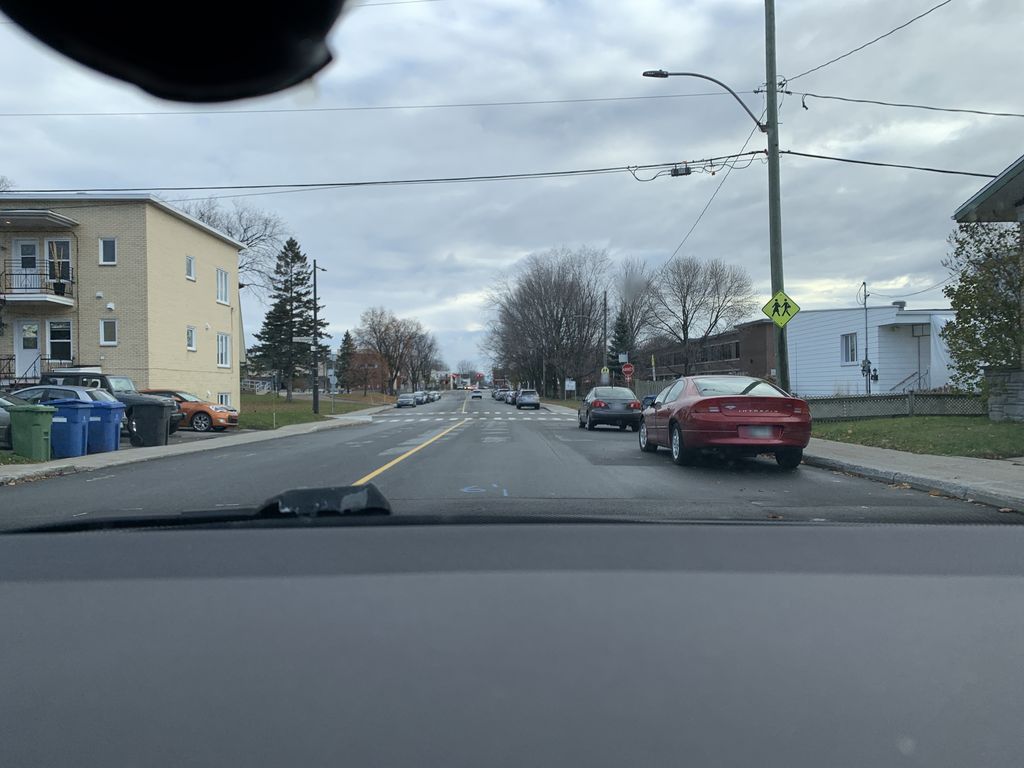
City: quebec_city